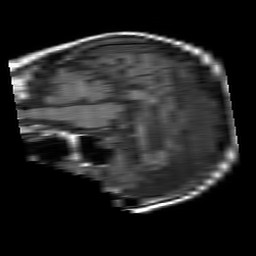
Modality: T1w
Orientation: sagittal
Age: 88
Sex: female
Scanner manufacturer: philips
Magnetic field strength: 1.5 T
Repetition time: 0.55 s
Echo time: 0.011 s